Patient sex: M
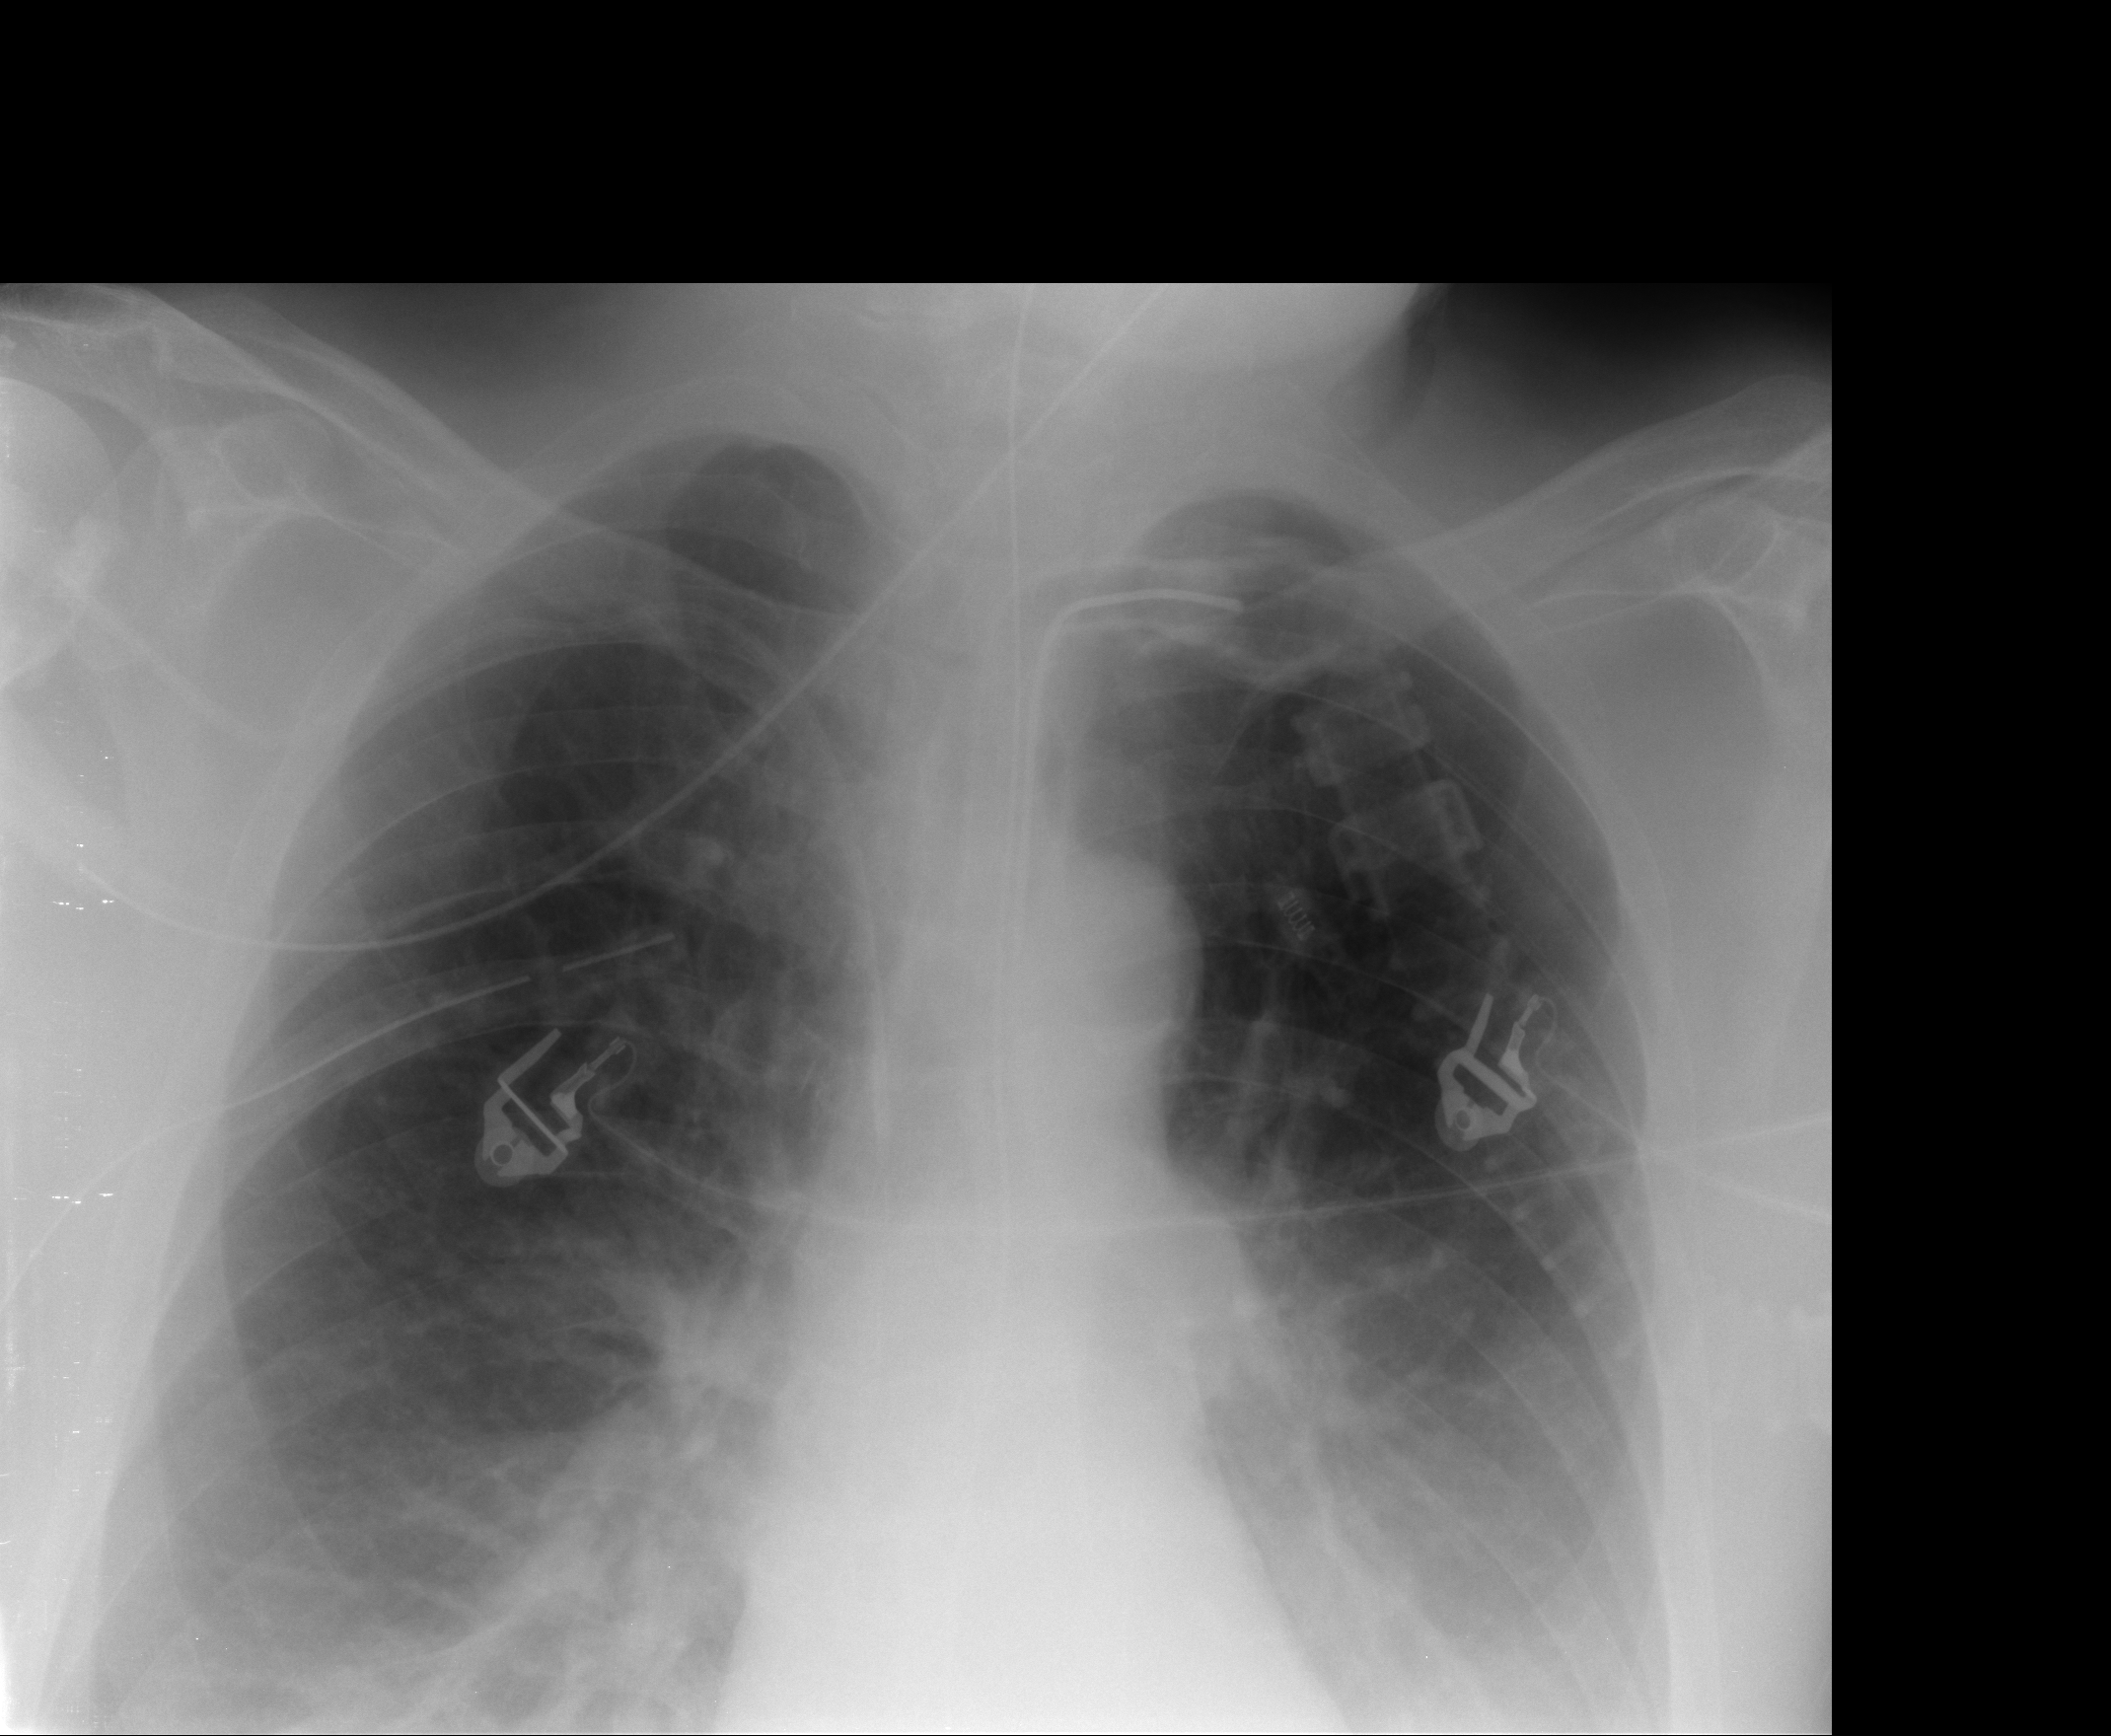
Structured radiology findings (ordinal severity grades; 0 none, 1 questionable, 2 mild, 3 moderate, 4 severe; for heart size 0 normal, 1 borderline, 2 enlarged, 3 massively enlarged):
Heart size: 0
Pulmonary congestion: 2
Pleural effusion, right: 0
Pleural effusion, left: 0
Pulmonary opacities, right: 0
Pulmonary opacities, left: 0
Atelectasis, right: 0
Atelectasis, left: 0